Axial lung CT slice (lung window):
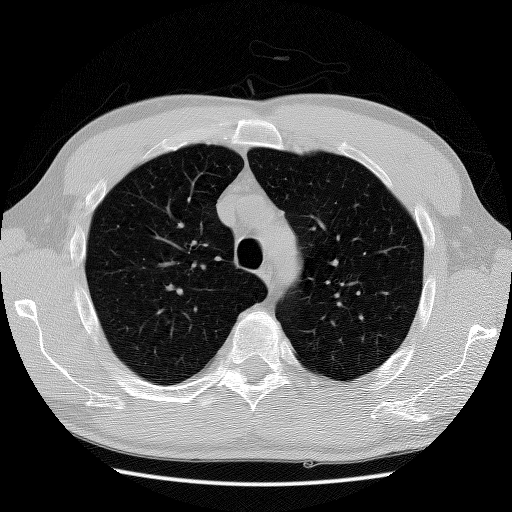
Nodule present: no